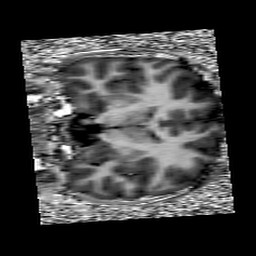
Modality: UNIT1
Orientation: coronal
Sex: female
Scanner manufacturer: siemens
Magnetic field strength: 3 T
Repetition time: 5 s
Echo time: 0.00368 s